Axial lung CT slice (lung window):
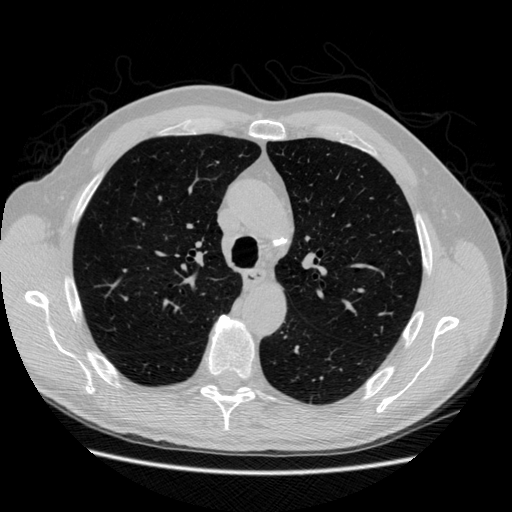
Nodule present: no